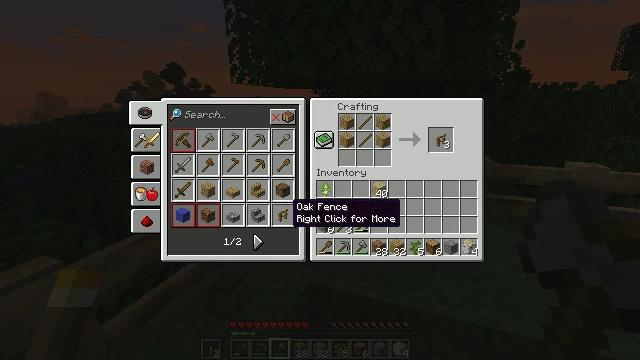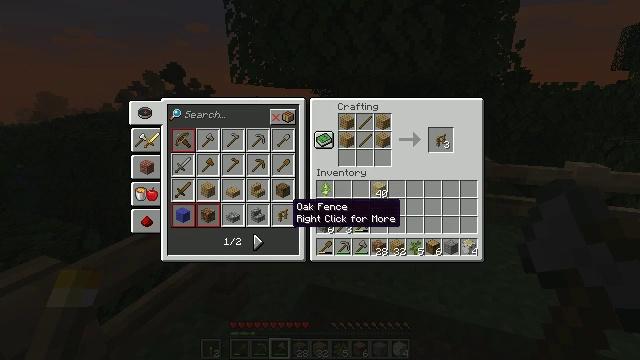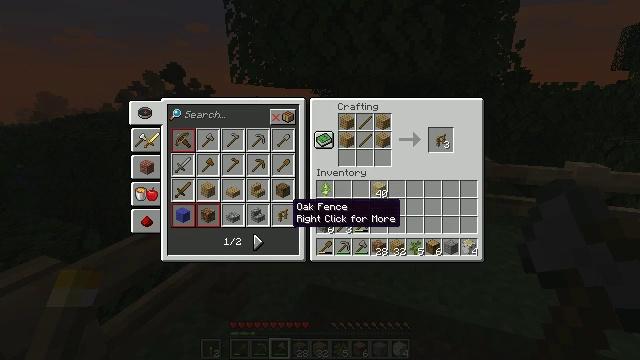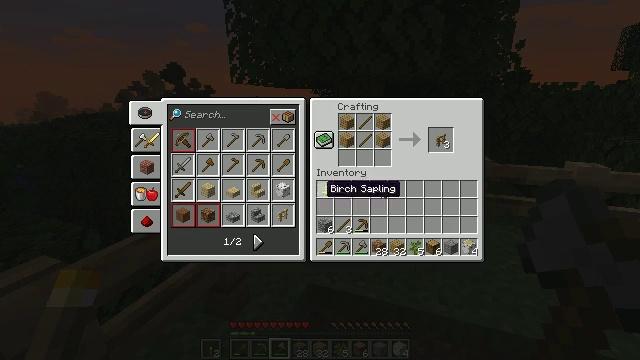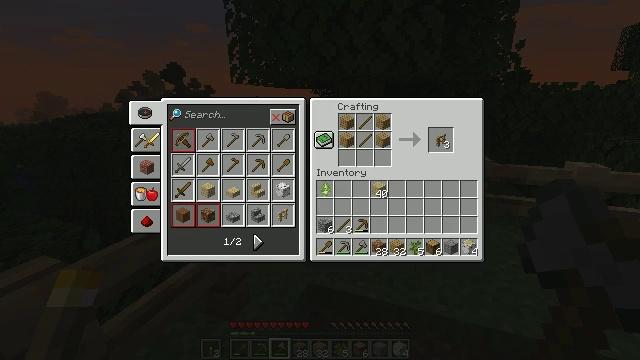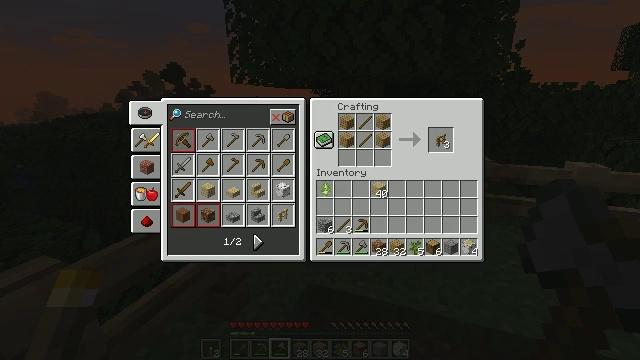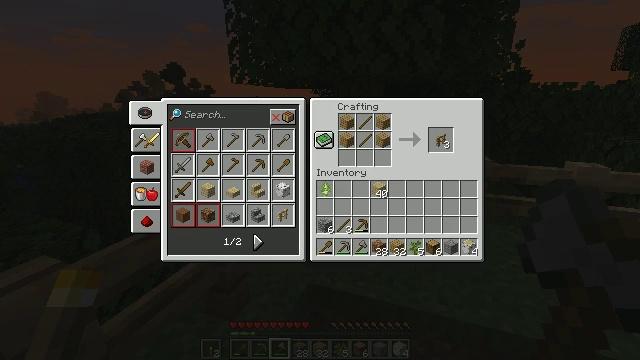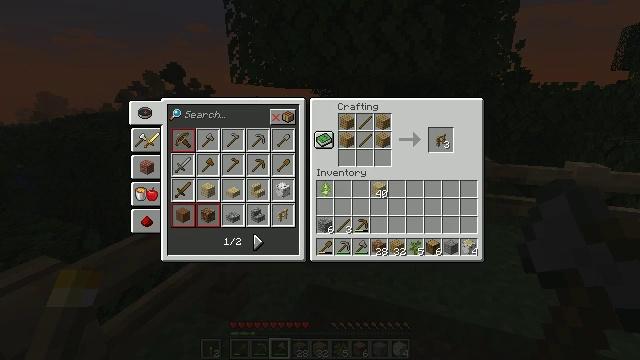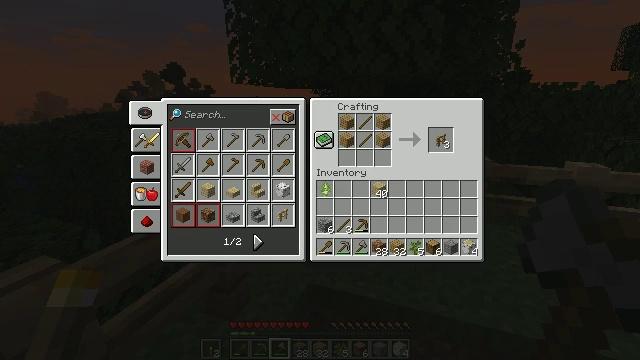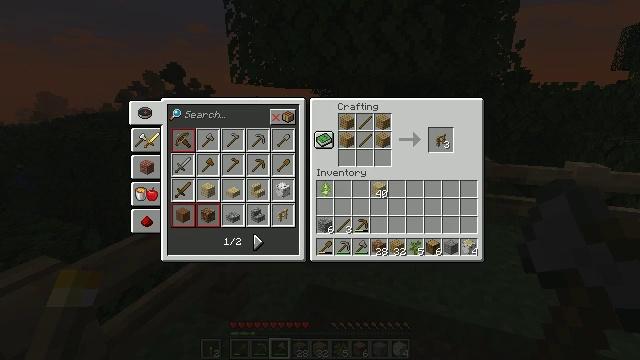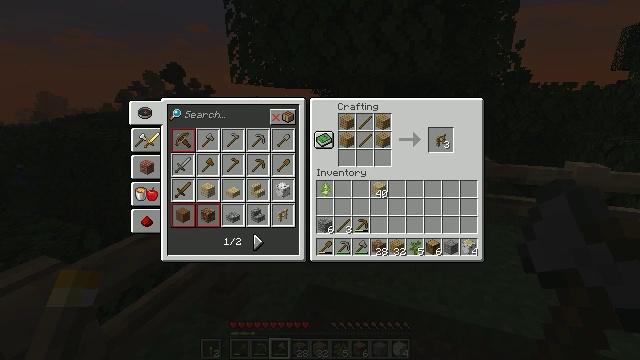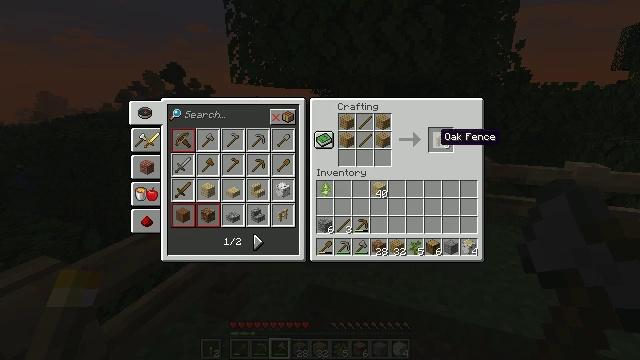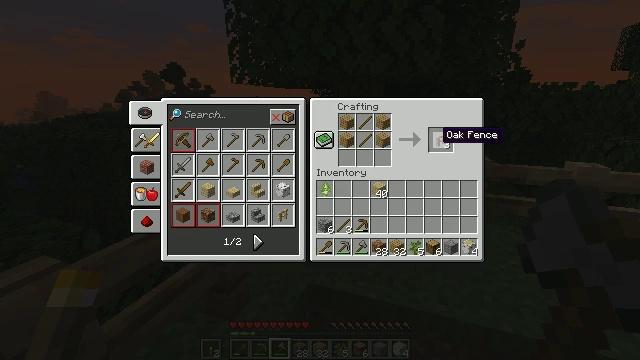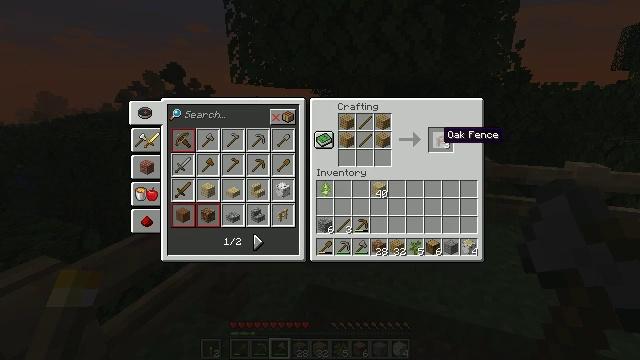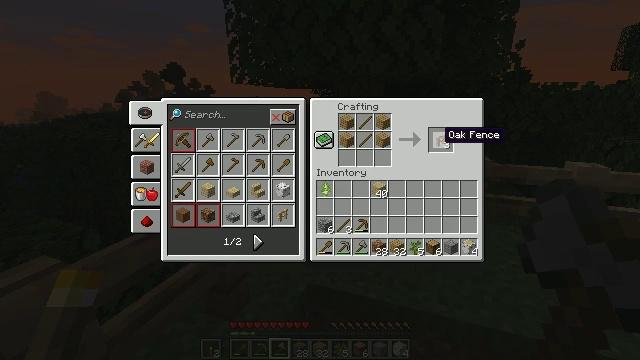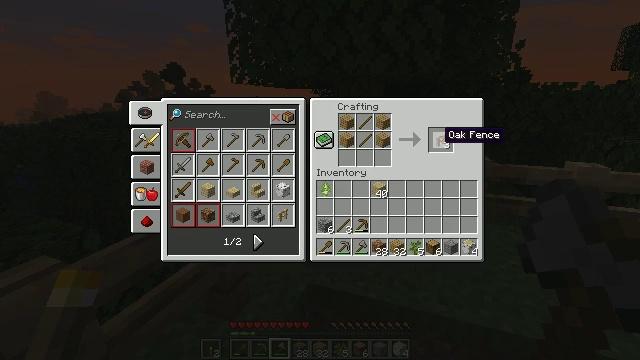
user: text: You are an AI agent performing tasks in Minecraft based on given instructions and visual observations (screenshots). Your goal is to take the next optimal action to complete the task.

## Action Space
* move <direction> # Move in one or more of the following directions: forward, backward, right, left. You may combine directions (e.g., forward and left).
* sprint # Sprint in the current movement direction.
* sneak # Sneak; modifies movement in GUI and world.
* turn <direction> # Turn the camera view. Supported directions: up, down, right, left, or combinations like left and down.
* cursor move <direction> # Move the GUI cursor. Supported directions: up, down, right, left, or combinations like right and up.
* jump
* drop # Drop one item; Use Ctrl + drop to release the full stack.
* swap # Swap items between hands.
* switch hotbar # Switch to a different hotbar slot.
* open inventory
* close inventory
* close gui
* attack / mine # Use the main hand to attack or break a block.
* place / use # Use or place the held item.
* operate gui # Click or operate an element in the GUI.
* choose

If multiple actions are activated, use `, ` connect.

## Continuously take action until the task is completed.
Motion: motion action
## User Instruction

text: Use oak materials and sticks to make an oak fence.
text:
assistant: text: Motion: no_op
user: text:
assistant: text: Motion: no_op
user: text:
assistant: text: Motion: cursor move right and up
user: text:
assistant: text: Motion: cursor move right and up
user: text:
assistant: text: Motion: cursor move right
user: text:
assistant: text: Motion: no_op
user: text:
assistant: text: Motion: no_op
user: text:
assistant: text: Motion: no_op
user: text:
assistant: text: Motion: no_op
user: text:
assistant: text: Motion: no_op
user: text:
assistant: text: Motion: sneak, cursor move up
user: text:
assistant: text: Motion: sneak
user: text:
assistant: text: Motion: sneak
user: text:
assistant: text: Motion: sneak
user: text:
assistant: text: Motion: sneak
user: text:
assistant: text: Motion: sneak
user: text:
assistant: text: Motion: sneak
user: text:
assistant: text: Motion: sneak
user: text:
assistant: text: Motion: sneak
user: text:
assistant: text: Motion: sneak
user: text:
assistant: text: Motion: no_op
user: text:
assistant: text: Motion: no_op
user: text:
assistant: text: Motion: no_op
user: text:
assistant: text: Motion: cursor move left and down
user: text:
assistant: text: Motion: cursor move left and down
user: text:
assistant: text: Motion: cursor move left
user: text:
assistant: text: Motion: no_op
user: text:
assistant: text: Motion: no_op
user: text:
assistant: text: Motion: no_op
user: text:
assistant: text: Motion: no_op